Field crop: tomato
Growth stage: 1
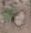
Species: solanum